Field crop: maize
Growth stage: 2
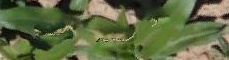
Species: maize